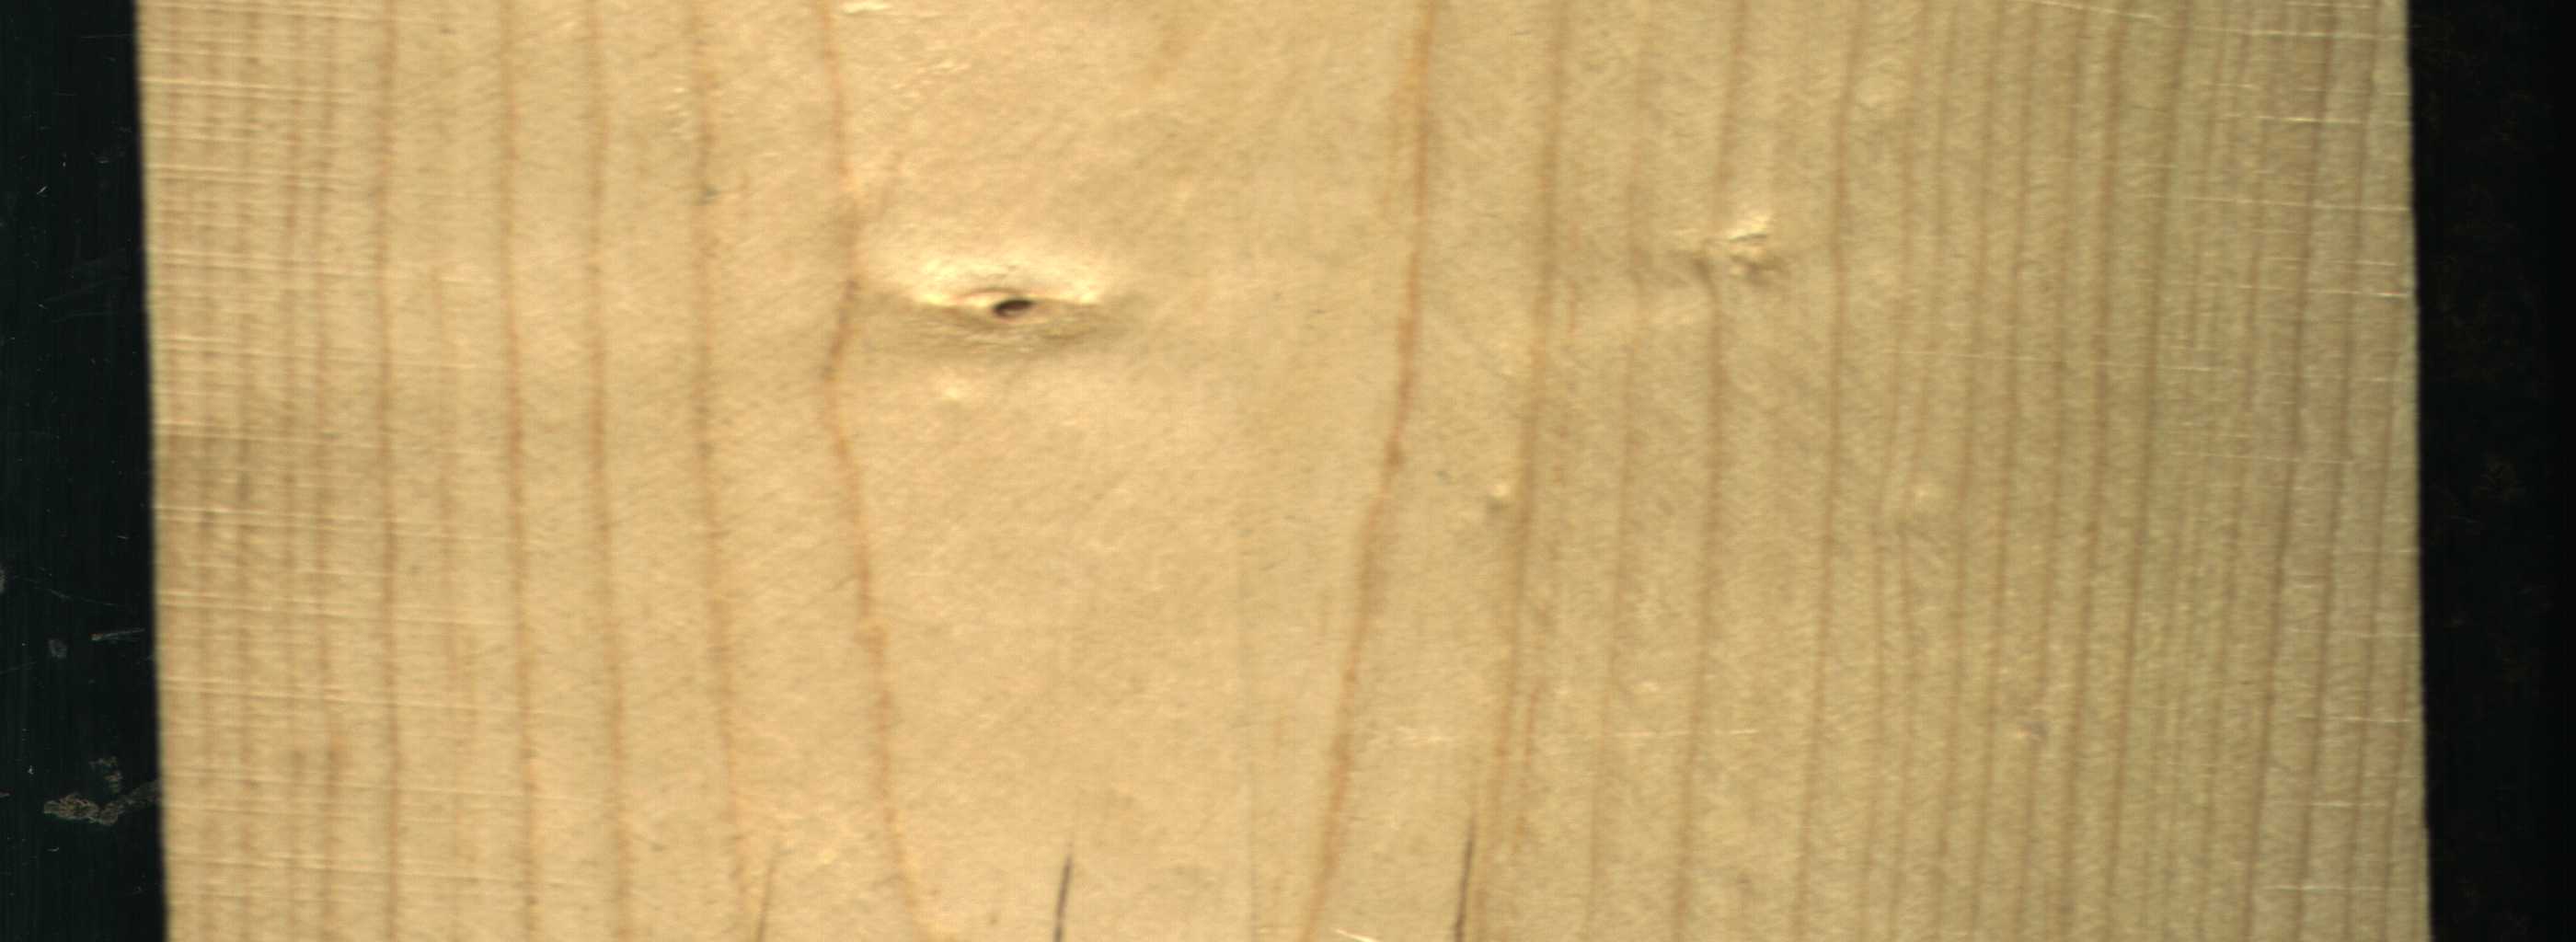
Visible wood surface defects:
Live_Knot